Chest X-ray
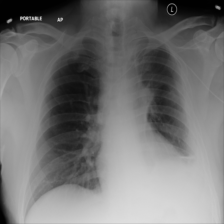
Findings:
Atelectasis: negative
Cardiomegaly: negative
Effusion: positive
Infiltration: negative
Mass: negative
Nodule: negative
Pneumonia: negative
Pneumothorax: negative
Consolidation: negative
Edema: negative
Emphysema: negative
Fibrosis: negative
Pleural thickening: negative
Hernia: negative